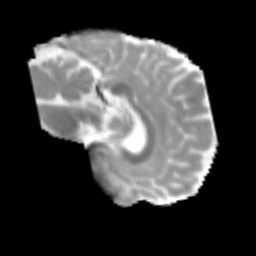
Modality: MD
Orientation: sagittal
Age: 24
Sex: male
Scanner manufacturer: siemens
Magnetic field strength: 3 T
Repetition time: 2.3 s
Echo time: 0.085 s